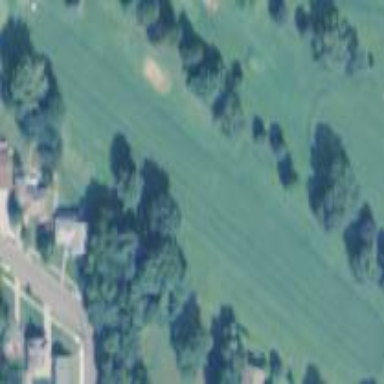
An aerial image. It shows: Golf fairway surrounded by grass.